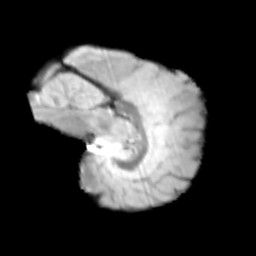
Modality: T2w
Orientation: sagittal
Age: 12
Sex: female
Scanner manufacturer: siemens
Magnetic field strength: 3 T
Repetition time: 3.8 s
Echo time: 0.07 s